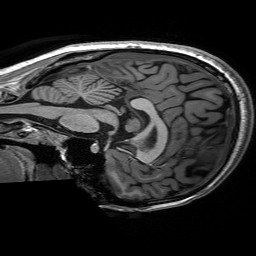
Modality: T1w
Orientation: sagittal
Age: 23
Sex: female
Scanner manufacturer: siemens
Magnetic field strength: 3 T
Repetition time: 2.53 s
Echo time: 0.00227 s